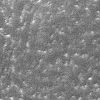
Atmospheric dust classification: not_dusty